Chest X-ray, PA view. Patient: 55 years old, sex F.
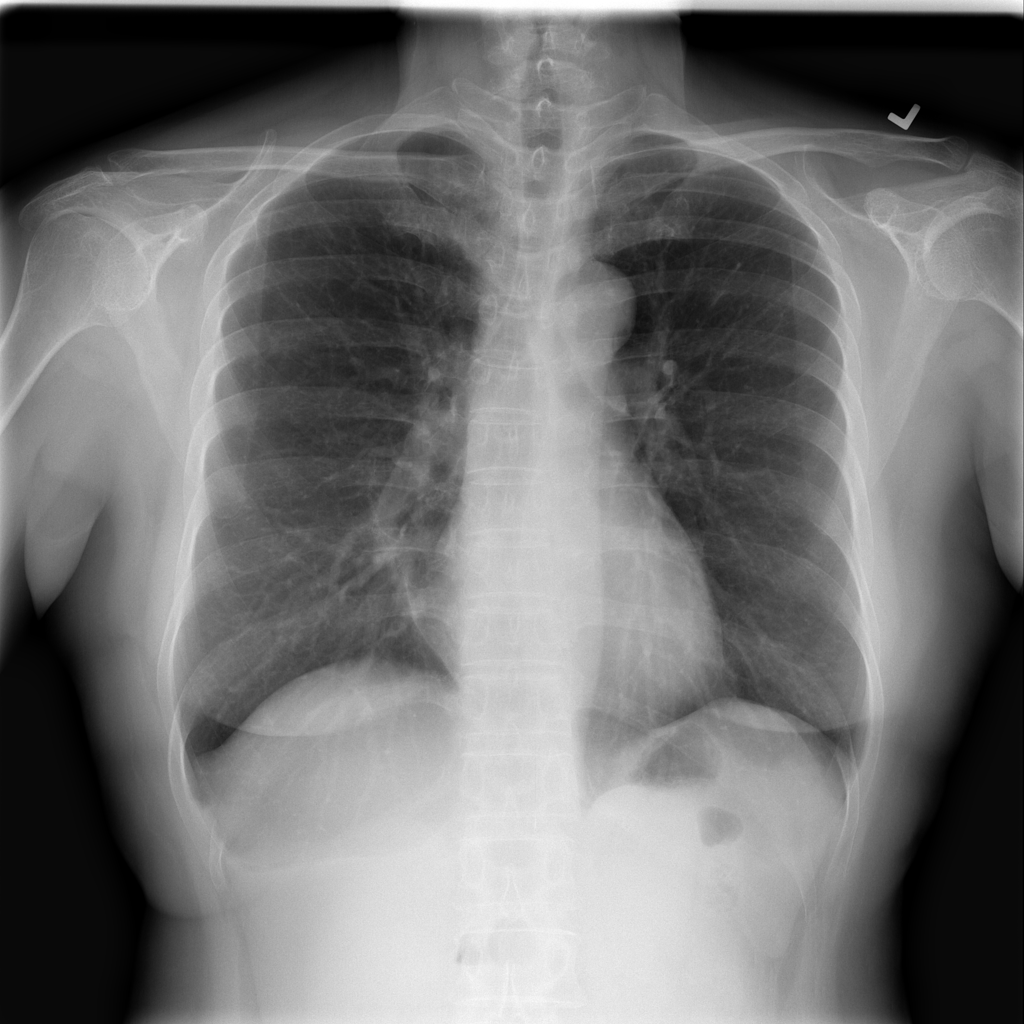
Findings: No Finding